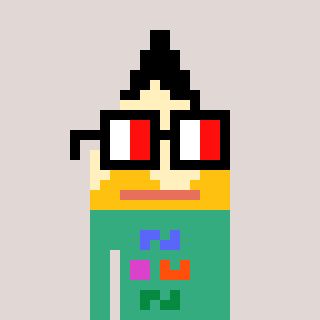
a pixel art character with square glasses with black frames and red eyes, a pencil-shaped head and a teal-colored body on a warm background